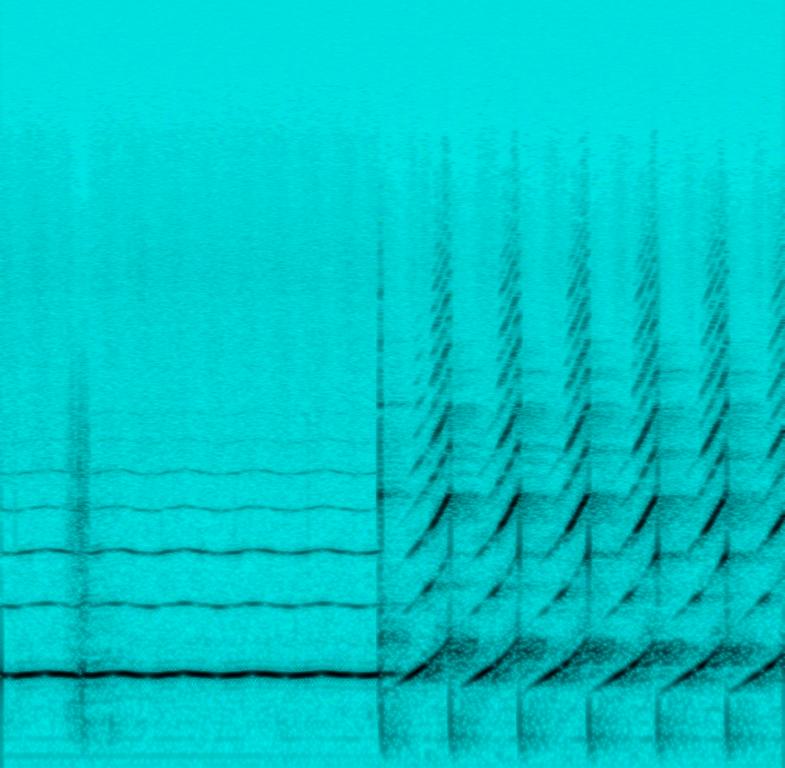
Someone is playing a long high pitched note that is rising up in pitch and is leaving a kick-like sound while repeating itself. This sound may be playing at home testing out a synthesizer and its possibilities.